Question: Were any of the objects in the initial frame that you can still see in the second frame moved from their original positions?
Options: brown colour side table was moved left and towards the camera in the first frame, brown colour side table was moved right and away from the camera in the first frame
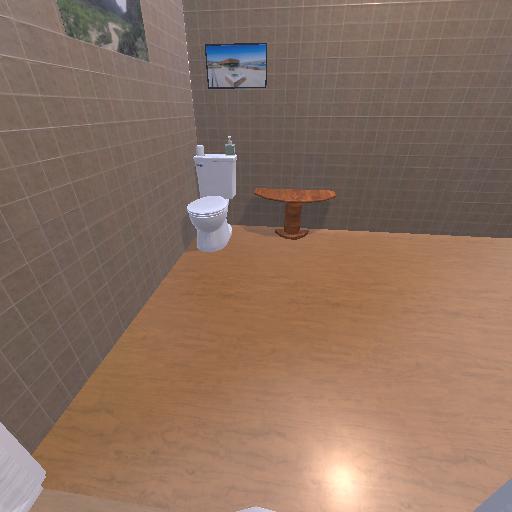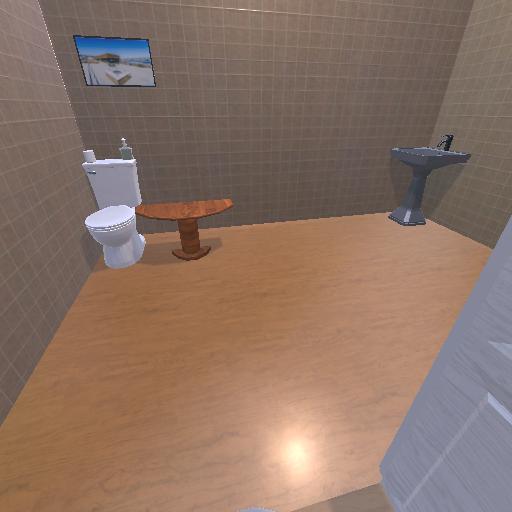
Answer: brown colour side table was moved left and towards the camera in the first frame